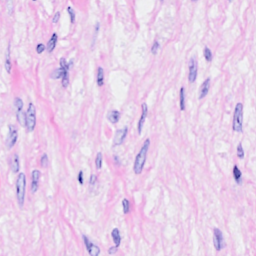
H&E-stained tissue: Breast